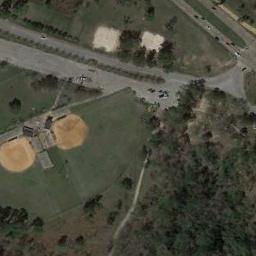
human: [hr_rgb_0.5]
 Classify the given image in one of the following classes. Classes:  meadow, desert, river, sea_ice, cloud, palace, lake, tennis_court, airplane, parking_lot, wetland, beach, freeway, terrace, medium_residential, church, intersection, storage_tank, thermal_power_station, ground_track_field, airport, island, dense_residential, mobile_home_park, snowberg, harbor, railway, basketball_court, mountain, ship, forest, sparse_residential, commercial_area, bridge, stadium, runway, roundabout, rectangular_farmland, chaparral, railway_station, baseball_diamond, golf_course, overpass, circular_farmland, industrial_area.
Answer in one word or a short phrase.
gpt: baseball_diamond